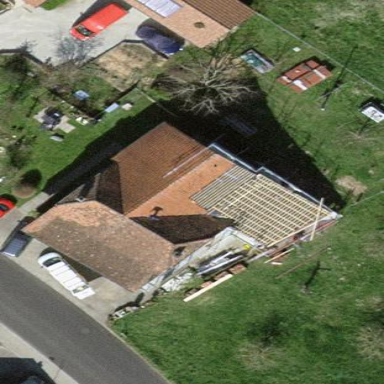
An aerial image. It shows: Detached building.